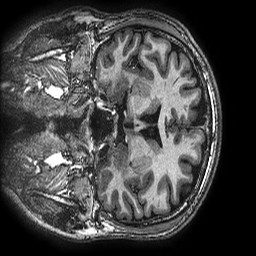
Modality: T1w
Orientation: coronal
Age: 27
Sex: male
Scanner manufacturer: ge
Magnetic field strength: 3 T
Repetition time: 0.007672 s
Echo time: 0.00348 s